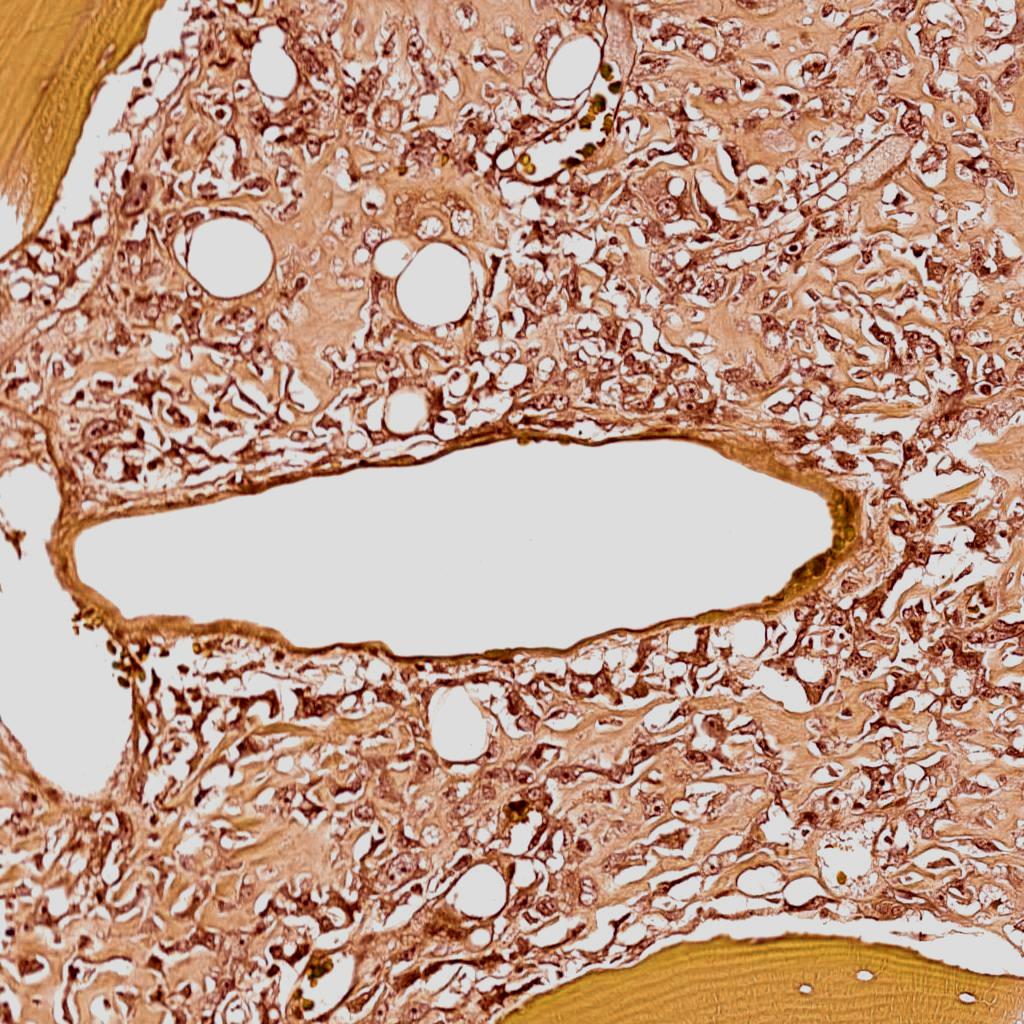
Label: Viable